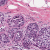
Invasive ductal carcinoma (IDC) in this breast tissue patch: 0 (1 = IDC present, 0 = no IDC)